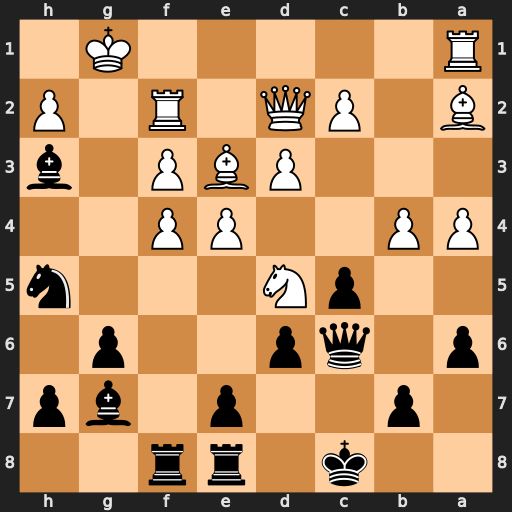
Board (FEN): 2k1rr2/1p2p1bp/p1qp2p1/2pN3n/PP2PP2/3PBP1b/B1PQ1R1P/R5K1
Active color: b
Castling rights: -
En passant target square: -
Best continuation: Bxa1 b5 axb5